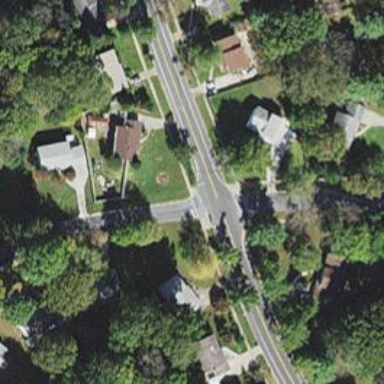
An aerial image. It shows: Marked road crossing.